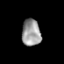
Tissue: prostate
Cell type: T cells
Senescence score: 0.2857
Nuclear area (px): 496
Mean DAPI intensity: 154.427